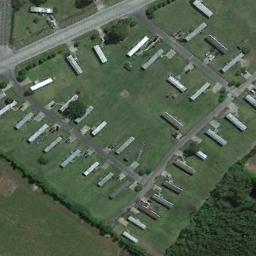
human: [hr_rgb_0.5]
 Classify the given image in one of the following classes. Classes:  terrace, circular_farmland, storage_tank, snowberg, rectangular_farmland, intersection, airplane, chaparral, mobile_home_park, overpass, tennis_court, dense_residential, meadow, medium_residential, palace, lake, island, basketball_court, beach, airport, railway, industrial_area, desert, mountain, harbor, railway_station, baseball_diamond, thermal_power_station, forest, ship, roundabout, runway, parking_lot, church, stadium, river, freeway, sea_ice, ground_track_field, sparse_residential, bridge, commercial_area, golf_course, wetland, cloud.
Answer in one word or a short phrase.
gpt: mobile_home_park